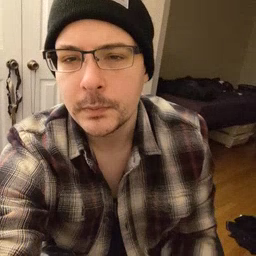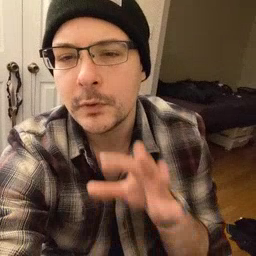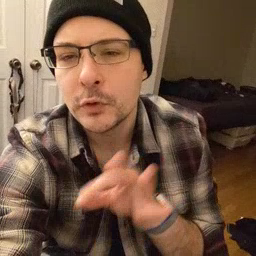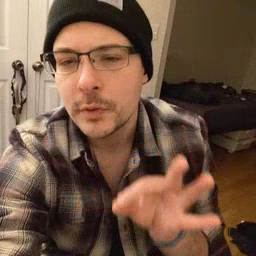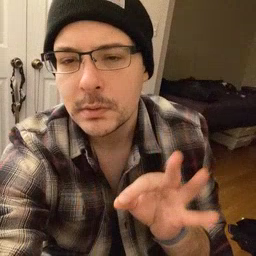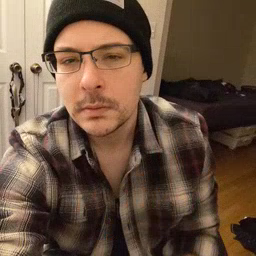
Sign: frenchfries